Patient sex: M
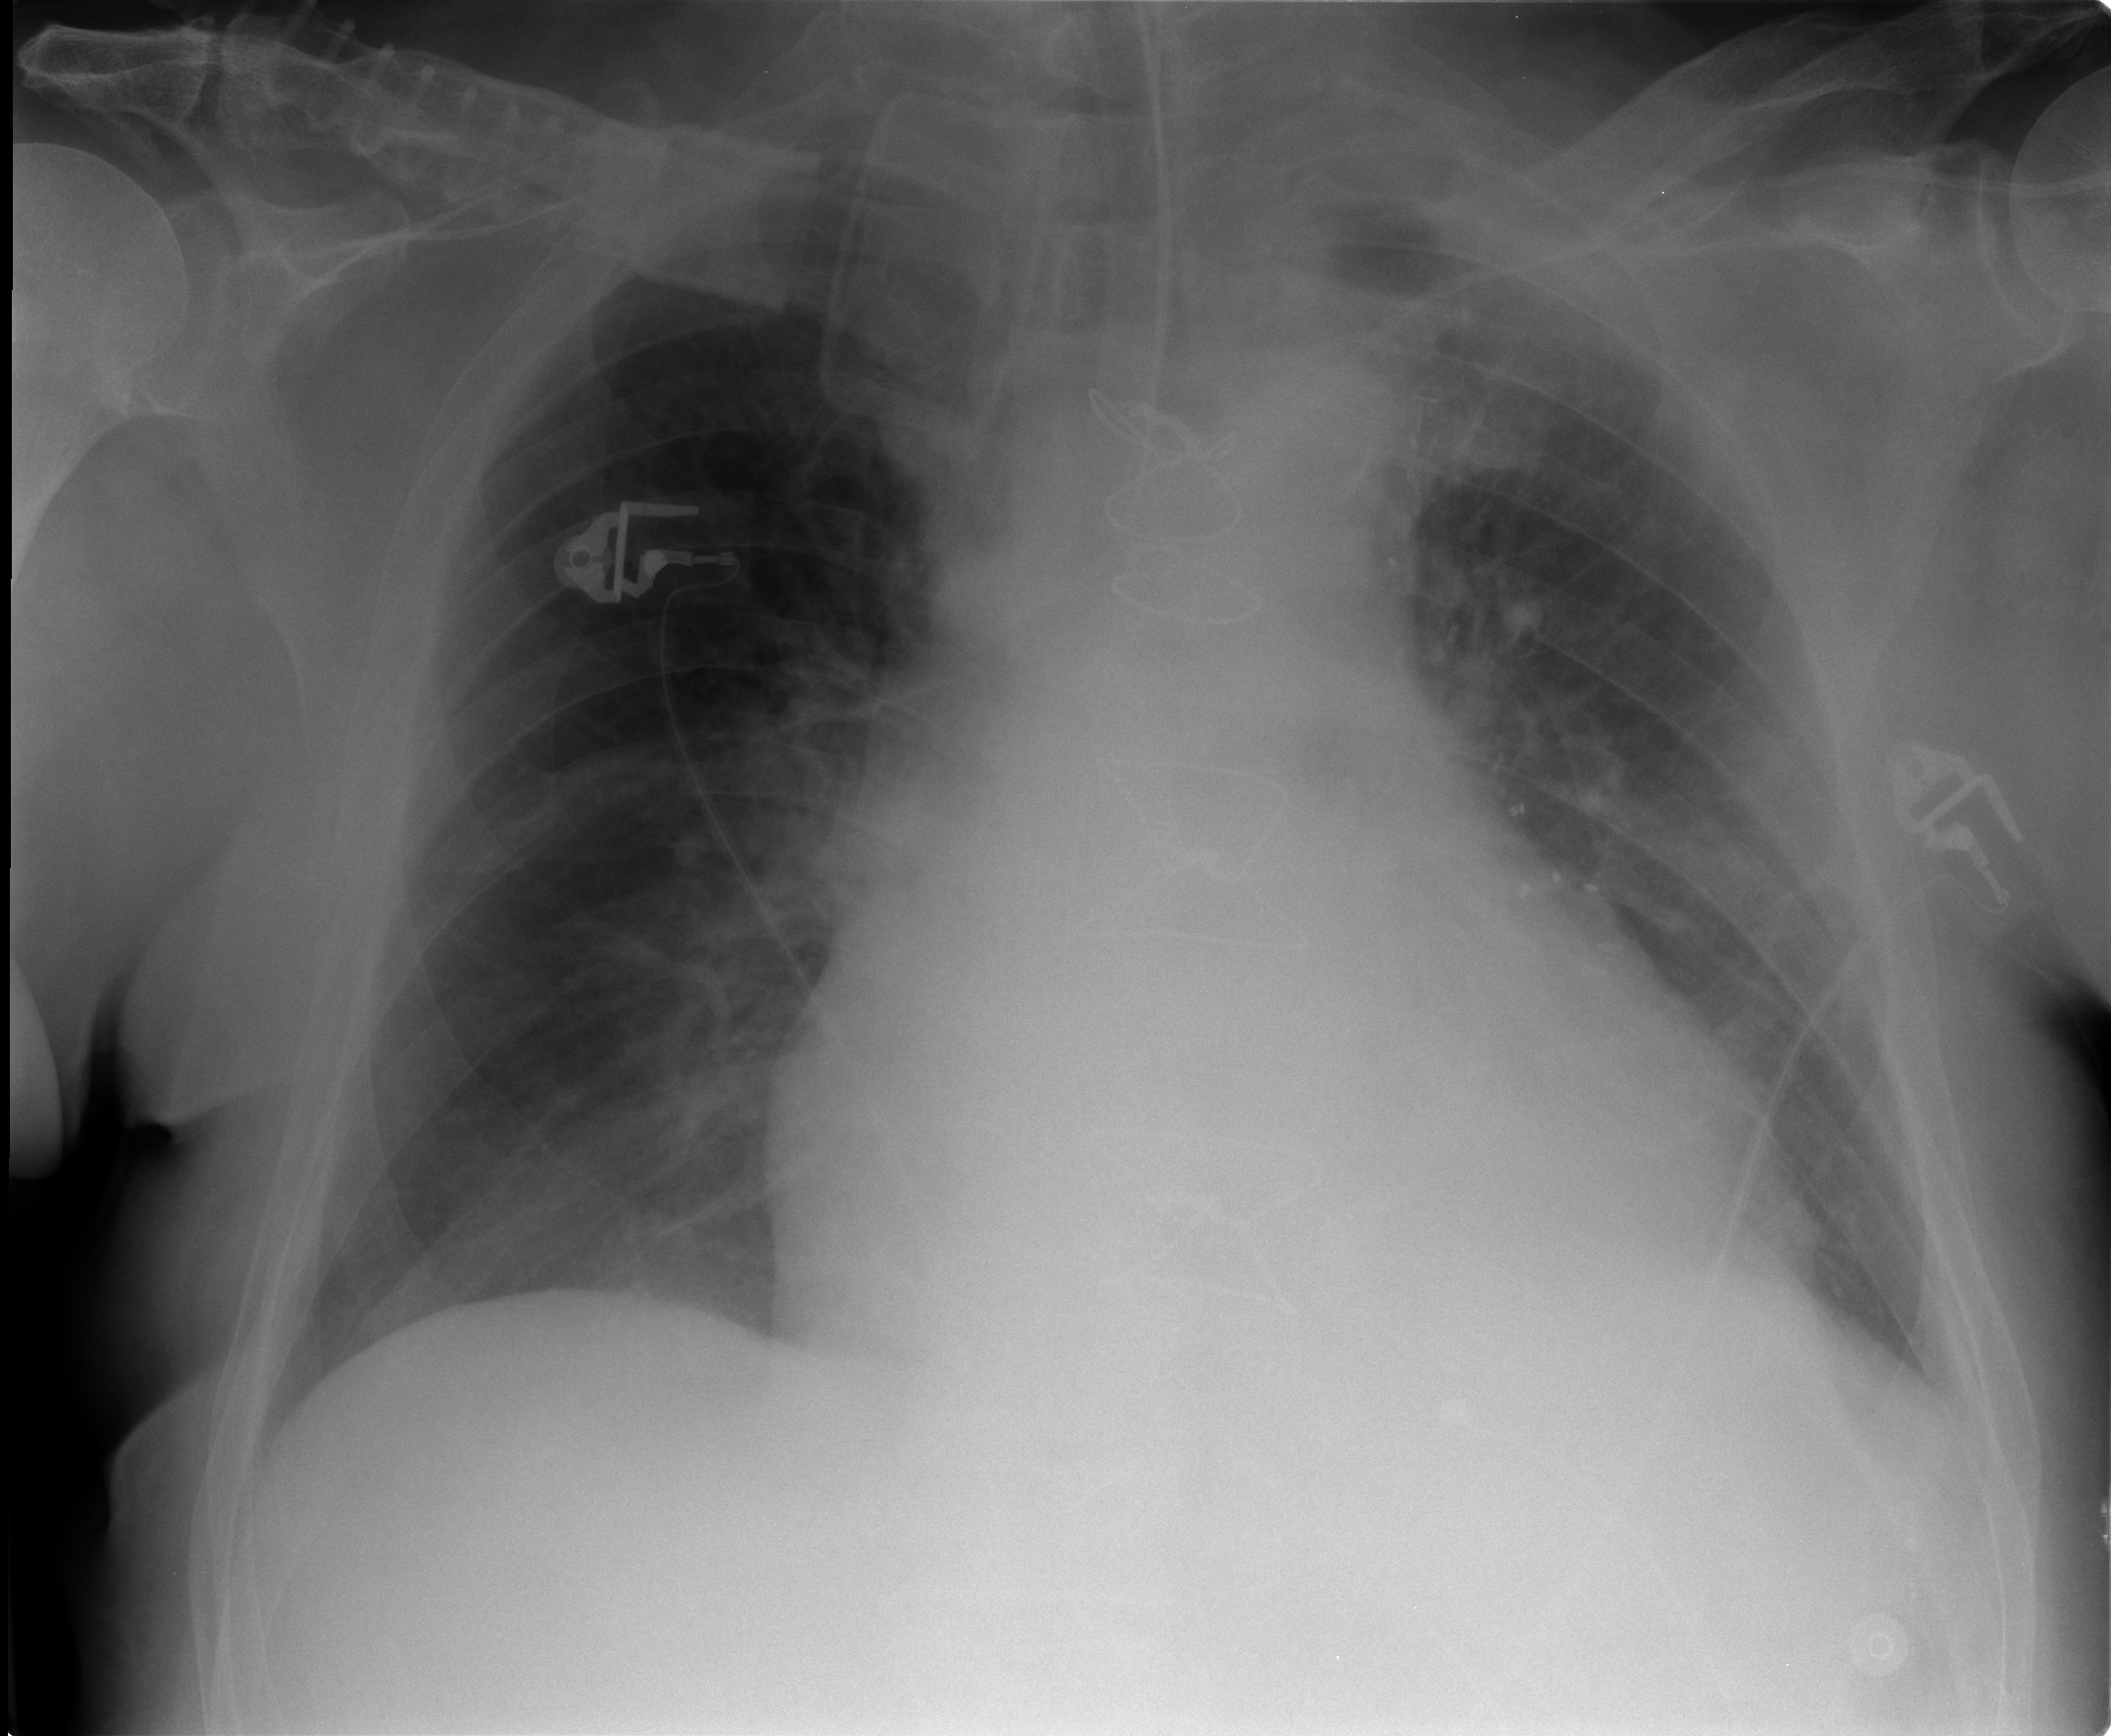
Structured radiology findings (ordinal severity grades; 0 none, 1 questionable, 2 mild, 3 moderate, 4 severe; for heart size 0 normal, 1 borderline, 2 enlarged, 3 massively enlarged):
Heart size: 2
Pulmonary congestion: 2
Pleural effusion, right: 0
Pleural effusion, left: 0
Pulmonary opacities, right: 0
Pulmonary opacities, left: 0
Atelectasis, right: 0
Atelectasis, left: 0